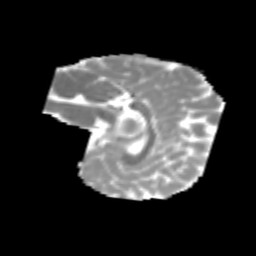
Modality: MD
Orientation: sagittal
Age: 5
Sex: male
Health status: healthy